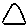
Label: triangle